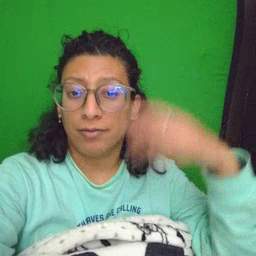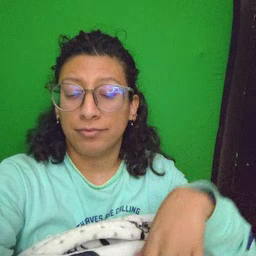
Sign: shower